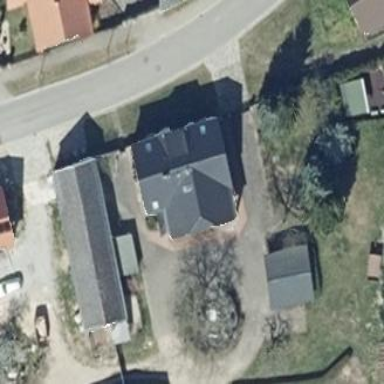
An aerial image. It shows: House with multiple parts.